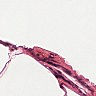
Metastatic tissue present: no